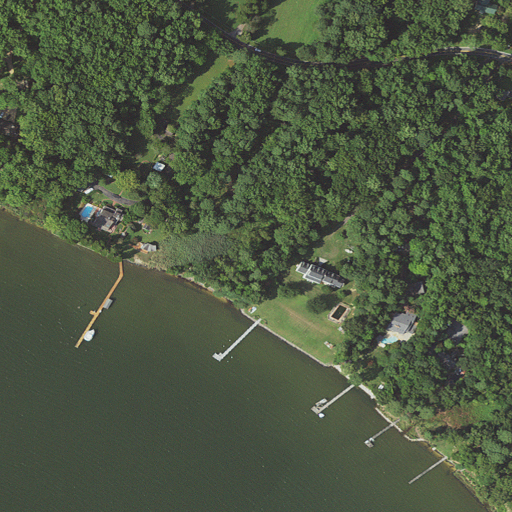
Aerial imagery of cliff(s) in Maryland named Yellows Banks containing open water, mixed forest, woody wetlands, open development, deciduous forest, herbaceous wetlands, pasture, and low intensity development